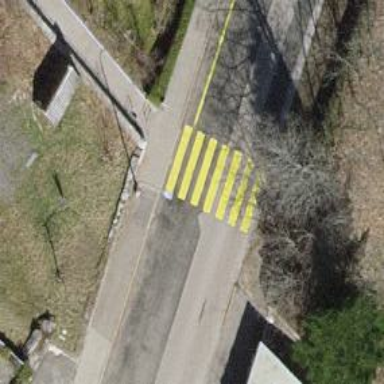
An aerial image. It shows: Zebra crossing on the road.